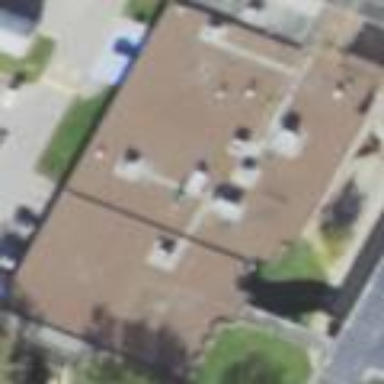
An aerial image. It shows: College building.